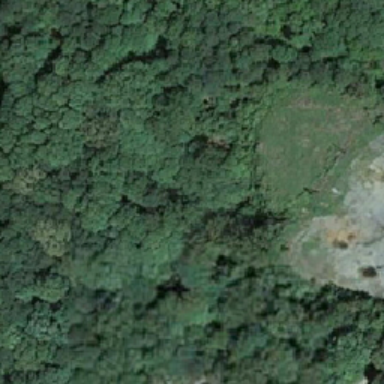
The forest is dense while there is an open space of half circle .